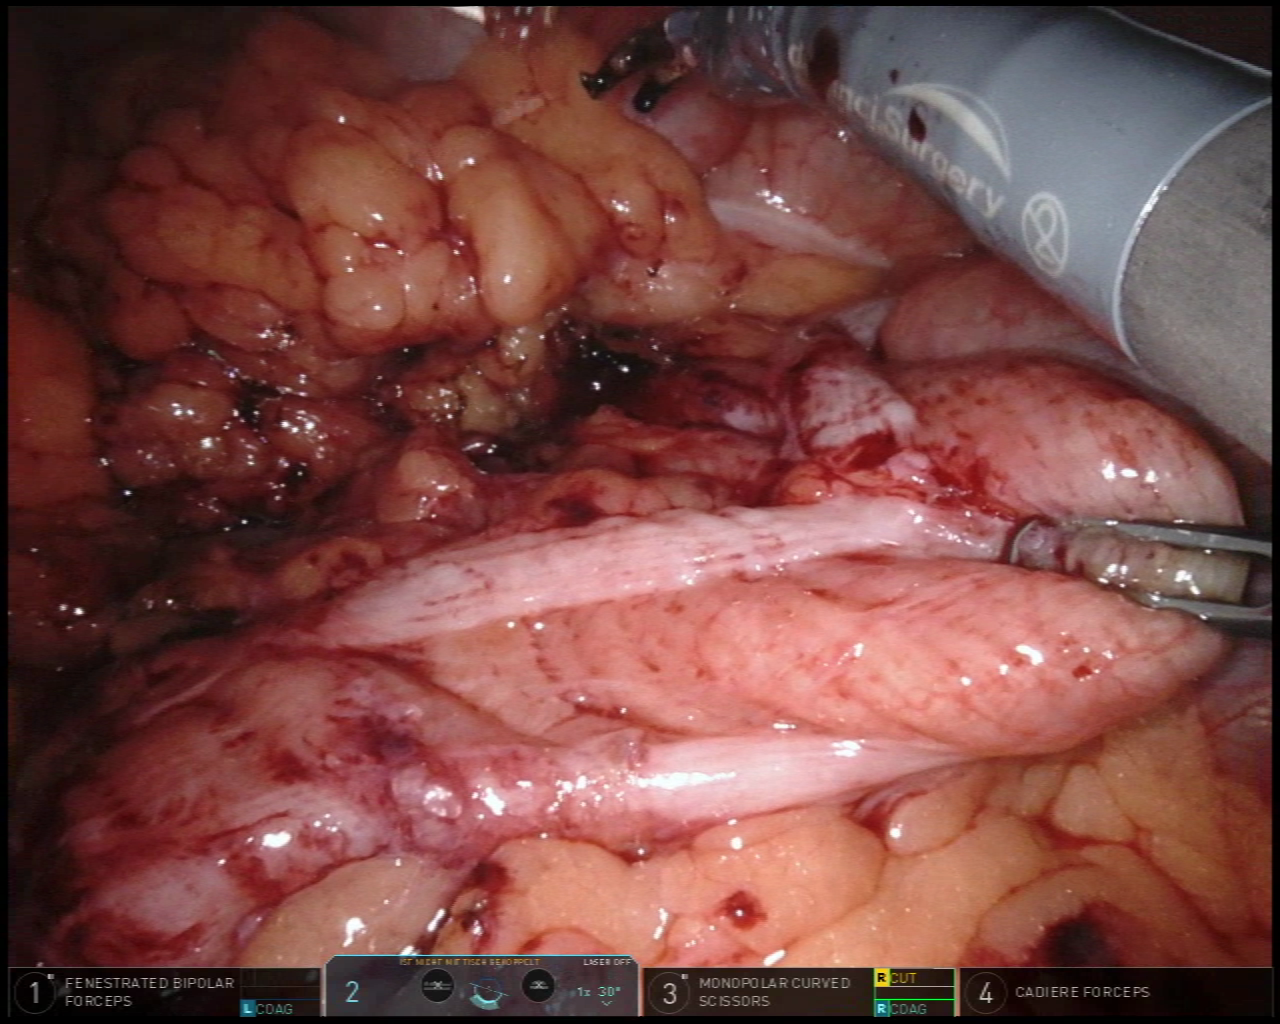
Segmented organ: colon
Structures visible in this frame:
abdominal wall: no
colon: yes
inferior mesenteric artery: no
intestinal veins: no
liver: no
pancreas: no
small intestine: no
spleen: no
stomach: no
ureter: no
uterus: no
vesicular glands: no